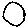
Label: circle